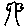
Label: tree